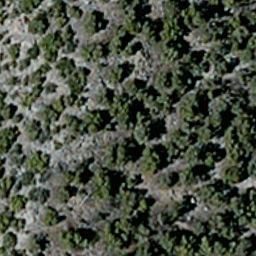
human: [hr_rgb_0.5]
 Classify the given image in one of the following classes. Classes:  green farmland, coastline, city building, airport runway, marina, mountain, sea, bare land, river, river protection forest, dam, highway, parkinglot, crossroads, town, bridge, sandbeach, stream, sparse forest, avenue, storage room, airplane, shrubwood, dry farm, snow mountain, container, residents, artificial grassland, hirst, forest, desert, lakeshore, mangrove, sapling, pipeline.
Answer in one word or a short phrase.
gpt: sparse forest